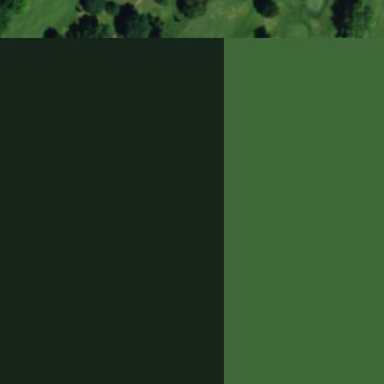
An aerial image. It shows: Golf fairway surrounded by grass.